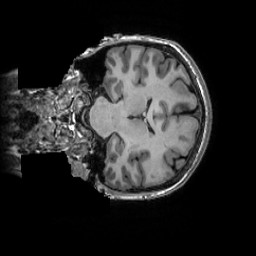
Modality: T1w
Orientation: coronal
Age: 31
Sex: female
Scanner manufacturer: ge
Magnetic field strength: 3 T
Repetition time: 0.007348 s
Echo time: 0.003036 s